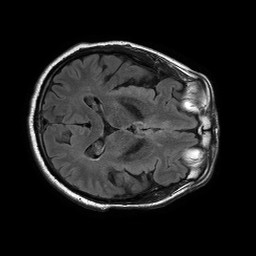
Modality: FLAIR
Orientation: axial
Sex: male
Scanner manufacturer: philips
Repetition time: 11 s
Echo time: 0.125 s